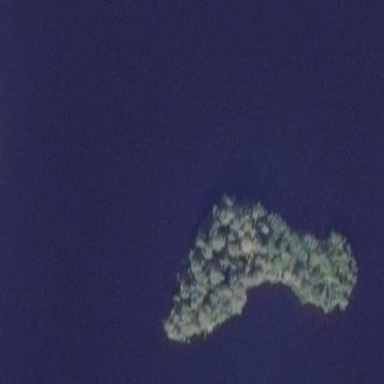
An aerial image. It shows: Islet.